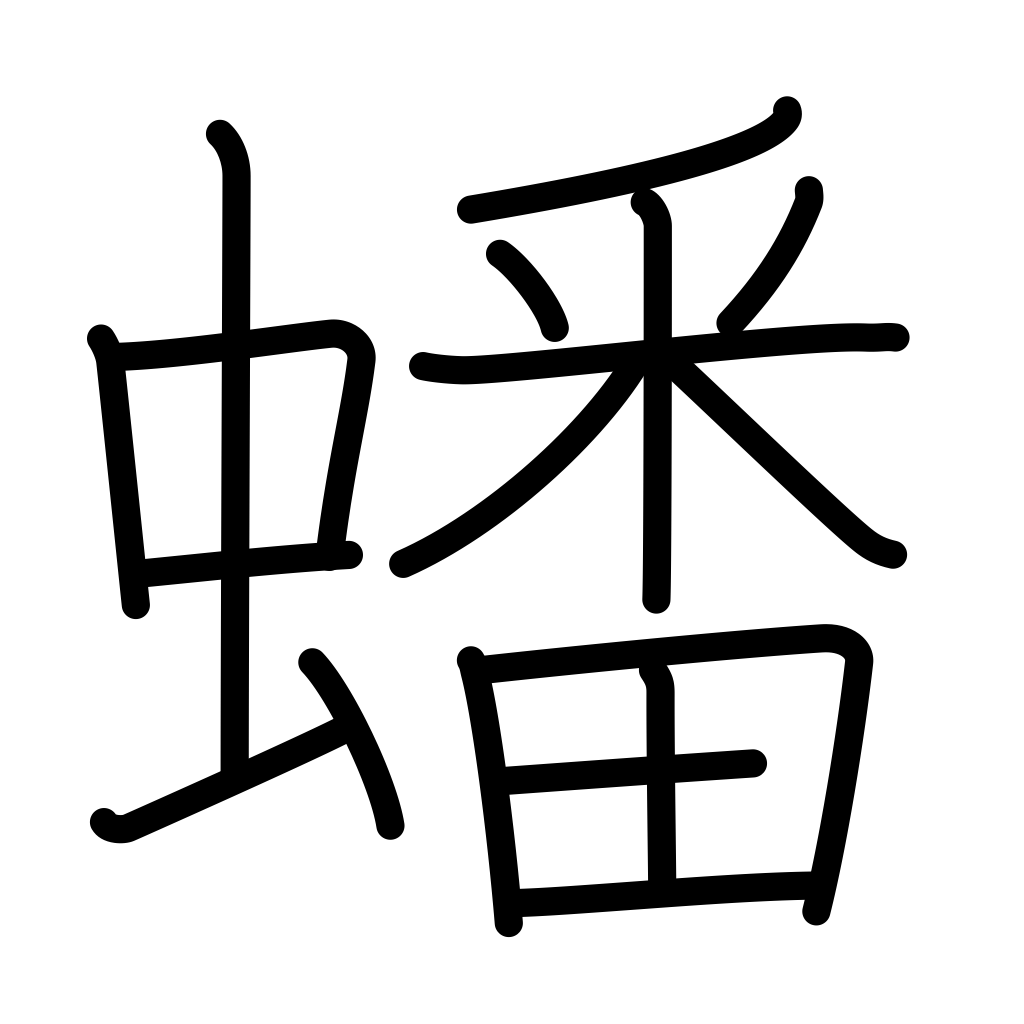
Meaning: coiled up